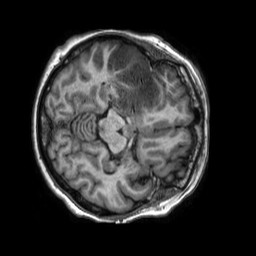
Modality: T1w
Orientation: axial
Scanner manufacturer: philips
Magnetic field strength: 1.5 T
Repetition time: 0.007166 s
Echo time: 0.003261 s